Question: This morning, with some struggles (see: <URL>.
Everything seems to be working, except for the fact that all Cypher queries - without exception - have become much, much, much slower. Queries that used to take 75ms now take nearly 2000ms.
As i was running on an A1 (1xCPU ~2GB RAM) VM in Azure, i thought that giving neo4j some more ram and an extra core would help, but after upgrading to an A2 VM i get more or less the same results.
I'm no wondering, did i loose my indexes by doing a backup and upgrading/using that db? I have perhaps 50K nodes in my db, so it's not that spectacular, right?
I'm now still running on an A2 VM (2xCPU, ~4GB RAM), but had to downgrade to 2.0.1 again.
---
After reading Michael's first comment, on how to inspect my indexes using the shell, i did the following:
- 'Neo4jShell.bat''Schema'
I think it is safe to conclude that either the migration process (in 2.1.3) the backup process (in 2.0.1) has removed the indexes from my database. This does explain why my backed up database is much smaller (~110MB) than the online database (~380MB). After migration to 2.1.3, my database became even smaller (~90MB).
Question is now, is it just a matter of recreating my indexes and be done with it?
---
I guess i have answered my own question. After recreating the constraints and indexes, my queries perform like they used to (some even faster, as expected).
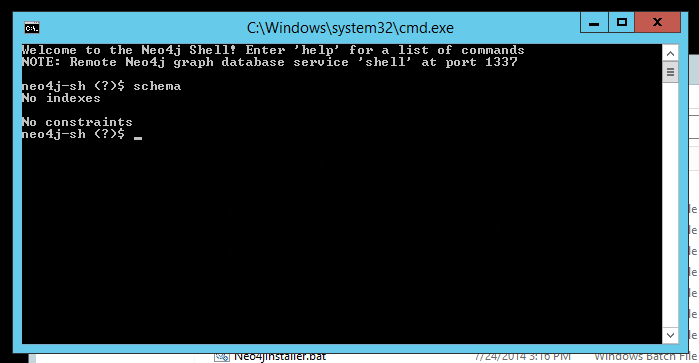
Answer: Eventually, it turned out that in the process of backing up my database (in version 2.0.1) or during the migration process at startup (in version 2.1.3) i lost my indexes and constraints. Obvious solution is to manually recreate them (<URL> and be on your way.